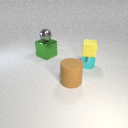
small yellow rubber cube above small cyan metal cylinder